九年级 · 组合几何学
如图, 四边形 $A B C D$ 是正方形, $A B=8, E$ 是 $B C$ 中点, 连接 $D E, D E$ 的垂直平分线分别交 $A B 、 D E 、 C D$ 于 $M 、 O 、 N$, 连接 $E N$, 过 $E$ 作 $E F \perp E N$ 交 $A B$ 于 $F$, 下列结论中, 正确结论是: (1) $\triangle B E F \sim \triangle C N E$; (2) $M N=D E$; (3) $\sin \angle N E C=\frac{3}{5}$; (4) $\triangle B E F$ 的周长是 12 ;

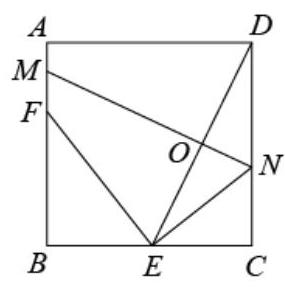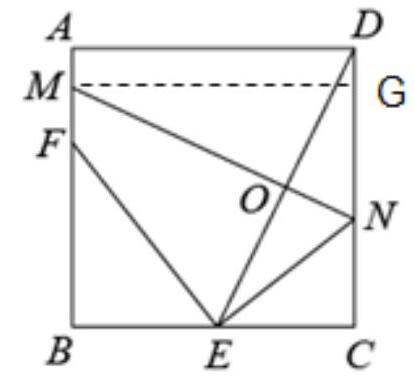
答案: (1)(2) (3)
解析: 【分析】

本题是四边形综合题, 考查了正方形的性质, 线段垂直平分线的性质, 勾股定理的应用, 相似三角形的判定和性质, 三角函数值的求法, 解答本题的关键是掌握利用勾股定理和相似三角形的性质求线段长的思路与方法.

根据 “同角的余角相等” 证明 $\angle B F E=\angle C E N$, 再根据 $\angle B=\angle C$ 即可证得 $\triangle B E F \sim \triangle C N E$, 即可判断结论(1)正确; 过点 $M$ 作 $M G \perp C D$ 于 $G$, 首先证明四边形 $A D G M$ 是矩形, 得出 $A D=M G$, 然后证明 $\triangle M G N \cong \triangle D C E(A A S)$, 得出 $M N=D E$, 即可判断结论(2)正确; 根据四边形 $A B C D$ 是正方形, $A B=8$, 得出 $B C=D C=A B=8$, 根据 $E$ 是 $B C$ 的中点, 得出 $C E=\frac{1}{2} B C=\frac{1}{2} \times 8=4$, 根据 $M N$ 垂直平分线段 $D E$, 得出 $D N=E N$, 设 $D N=E N=x$, 则 $C N=D C-D N=8-x$, 在 $R t \triangle C E N$ 中, $\angle C=90^{\circ}$, 利用勾股定理得出 $C E^{2}+C N^{2}=E N^{2}$, 即 $4^{2}+(8-x)^{2}=x^{2}$, 解得 $x=5$, 求出 $E N=5$, $C N=8-5=3$, 进而得出 $\sin \angle N E C=\frac{C N}{E N}=\frac{3}{5}$, 即可判断结论(3)正确; 根据 $E$ 是 $B C$ 的中点, 得出 $C E=B E=\frac{1}{2} B C=\frac{1}{2} \times 8=4$, 根据 $\triangle B E F \sim \triangle C N E$, 得出 $\frac{B F}{C E}=\frac{F E}{E N}=\frac{B E}{C N}$, 即 $\frac{B F}{4}=\frac{F E}{5}=\frac{4}{3}, B F=\frac{16}{3}$, $F E=\frac{20}{3}$, 进而得出 $B E+B F+F E=4+\frac{16}{3}+\frac{20}{3}=16, \triangle B E F$ 的周长为 16 , 即可判断结论(4)错误;综合上述情况进行解答, 即可求解.

【解答】

解: $\because E F \perp E N$,

$\therefore \angle F E N=90^{\circ}$,

$\therefore \angle B E F+\angle C E N=90^{\circ}$,

$\because$ 四边形 $A B C D$ 是正方形,

$\therefore \angle B=\angle C=90^{\circ}$,

$\because \angle B E F+\angle B F E=90^{\circ}$,

$\therefore \angle B F E=\angle C E N$,

又 $\because \angle B=\angle C$,

$\therefore \triangle B E F \sim \triangle C N E$, 故结论 (1) 正确;
过点 $M$ 作 $M G \perp C D$ 于 $G$, 如图:

则 $\angle M G D=\angle M G N=90^{\circ}$,

$\because$ 四边形 $A B C D$ 是正方形,

$\therefore \angle A=\angle A D G=\angle C=90^{\circ}, A D=D C$,

$\therefore \angle A=\angle A D G=\angle M G D=90^{\circ}$,

$\therefore$ 四边形 $A D G M$ 是矩形,

$\therefore A D=M G$,

$\because M N \perp D E$ 于 $O$,

$\therefore \angle D O N=90^{\circ}$,

$\therefore \angle O D N+\angle O N D=90^{\circ}$,

$\because \angle C=90^{\circ}$,

$\therefore \angle C D E+\angle C E D=90^{\circ}$,

$\therefore \angle C E D=\angle O N D$, 即 $\angle G N M=\angle C E D$,

在 $\triangle M G N$ 和 $\triangle D C E$ 中,

$$
\left\{\begin{array}{l}
\angle M G N=\angle D C E=90^{\circ} \\
\angle G N M=\angle C E D \\
M G=D C
\end{array},\right.
$$

$\therefore \triangle M G N \cong \triangle D C E(A A S)$,

$\therefore M N=D E$, 故结论(2)正确;

$\because$ 四边形 $A B C D$ 是正方形, $A B=8$,

$\therefore B C=D C=A B=8$,

$\because E$ 是 $B C$ 的中点,

$\therefore C E=\frac{1}{2} B C=\frac{1}{2} \times 8=4$,

$\because M N$ 垂直平分线段 $D E$,

$\therefore D N=E N$,
设 $D N=E N=x$, 则 $C N=D C-D N=8-x$,

在Rt $\triangle C E N$ 中, $\angle C=90^{\circ}$,

$\therefore C E^{2}+C N^{2}=E N^{2}$, 即 $4^{2}+(8-x)^{2}=x^{2}$,

解得 $x=5$,

$\therefore E N=5, C N=8-5=3$,

$\therefore \sin \angle N E C=\frac{C N}{E N}=\frac{3}{5}$, 故结论(3)正确;

$\because E$ 是 $B C$ 的中点,

$\therefore C E=B E=\frac{1}{2} B C=\frac{1}{2} \times 8=4$,

$\because \triangle B E F \sim \triangle C N E$,

$\therefore \frac{B F}{C E}=\frac{F E}{E N}=\frac{B E}{C N}, \quad$ 即 $\frac{B F}{4}=\frac{F E}{5}=\frac{4}{3}$,

$\therefore B F=\frac{16}{3}, F E=\frac{20}{3}$,

$\therefore B E+B F+F E=4+\frac{16}{3}+\frac{20}{3}=16$,

$\therefore \triangle B E F$ 的周长为 16 , 故结论(4)错误;

综上所述，正确结论是(1)(2)(3).

故答案为: (1)(2).